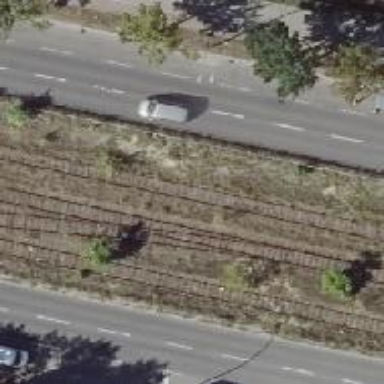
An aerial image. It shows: Disused railway spur.